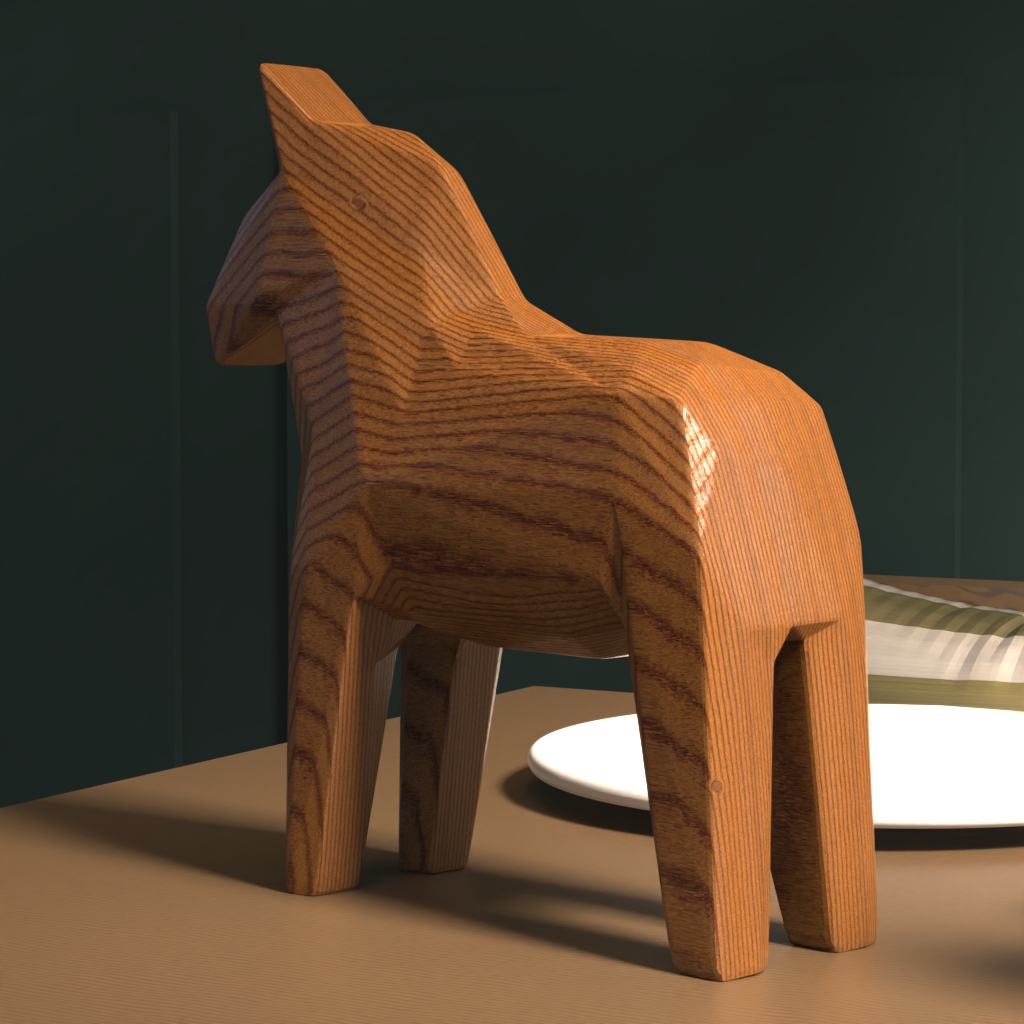
A high quality rendering of a dalahest_oak dalecarlian horse figurine made of varnished dark oak standing on a wooden table in an a sports hall with natural soft daylight from windows,long shot from rear left side,  with a deep depth field of view, 100 mm, bokeh